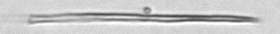
Label: fiber